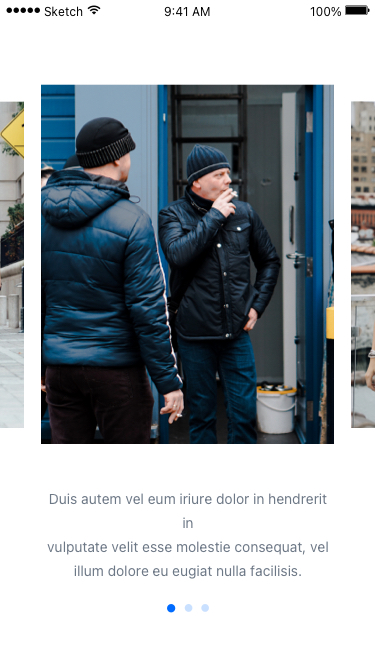
Text in this UI design:
Duis autem vel eum iriure dolor in hendrerit in
vulputate velit esse molestie consequat, vel
illum dolore eu eugiat nulla facilisis.
100%
9:41 AM
Sketch